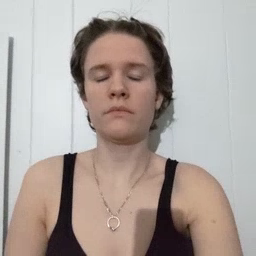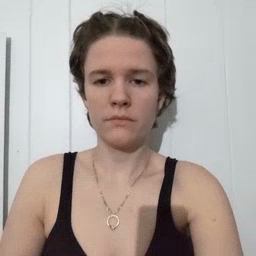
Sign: hungry